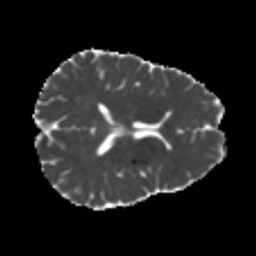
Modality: MD
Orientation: axial
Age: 22
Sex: male
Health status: healthy
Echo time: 0.074 s